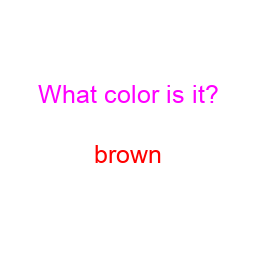
Color: red
Color name shown: brown
Background color: white
Question text color: magenta